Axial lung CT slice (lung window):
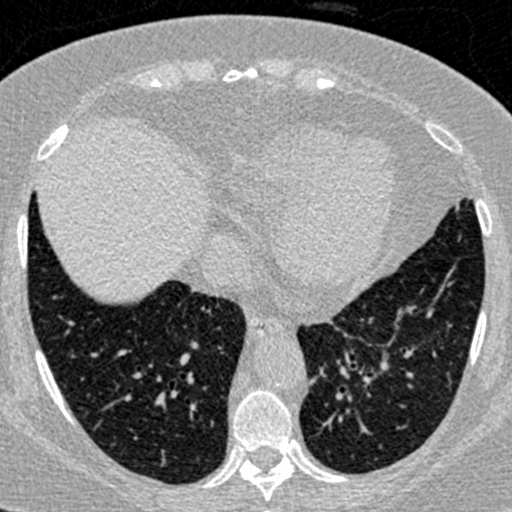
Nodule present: no